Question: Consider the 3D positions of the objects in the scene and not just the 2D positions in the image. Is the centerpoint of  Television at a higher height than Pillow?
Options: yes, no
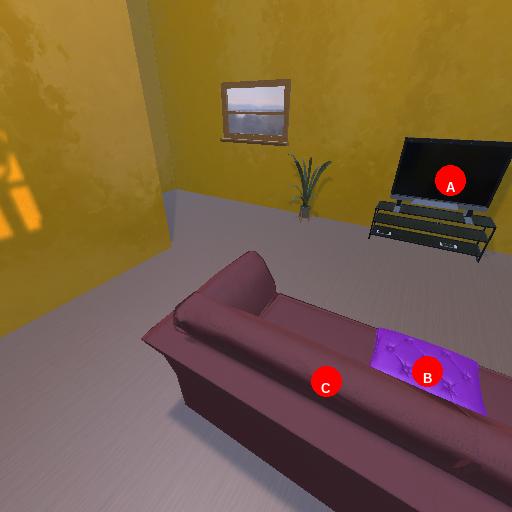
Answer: yes